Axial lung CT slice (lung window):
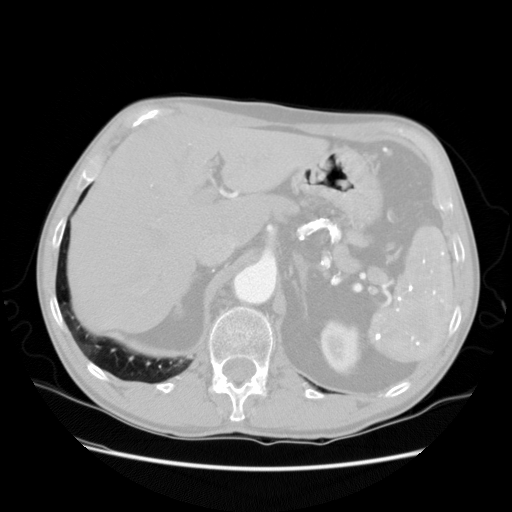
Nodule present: no